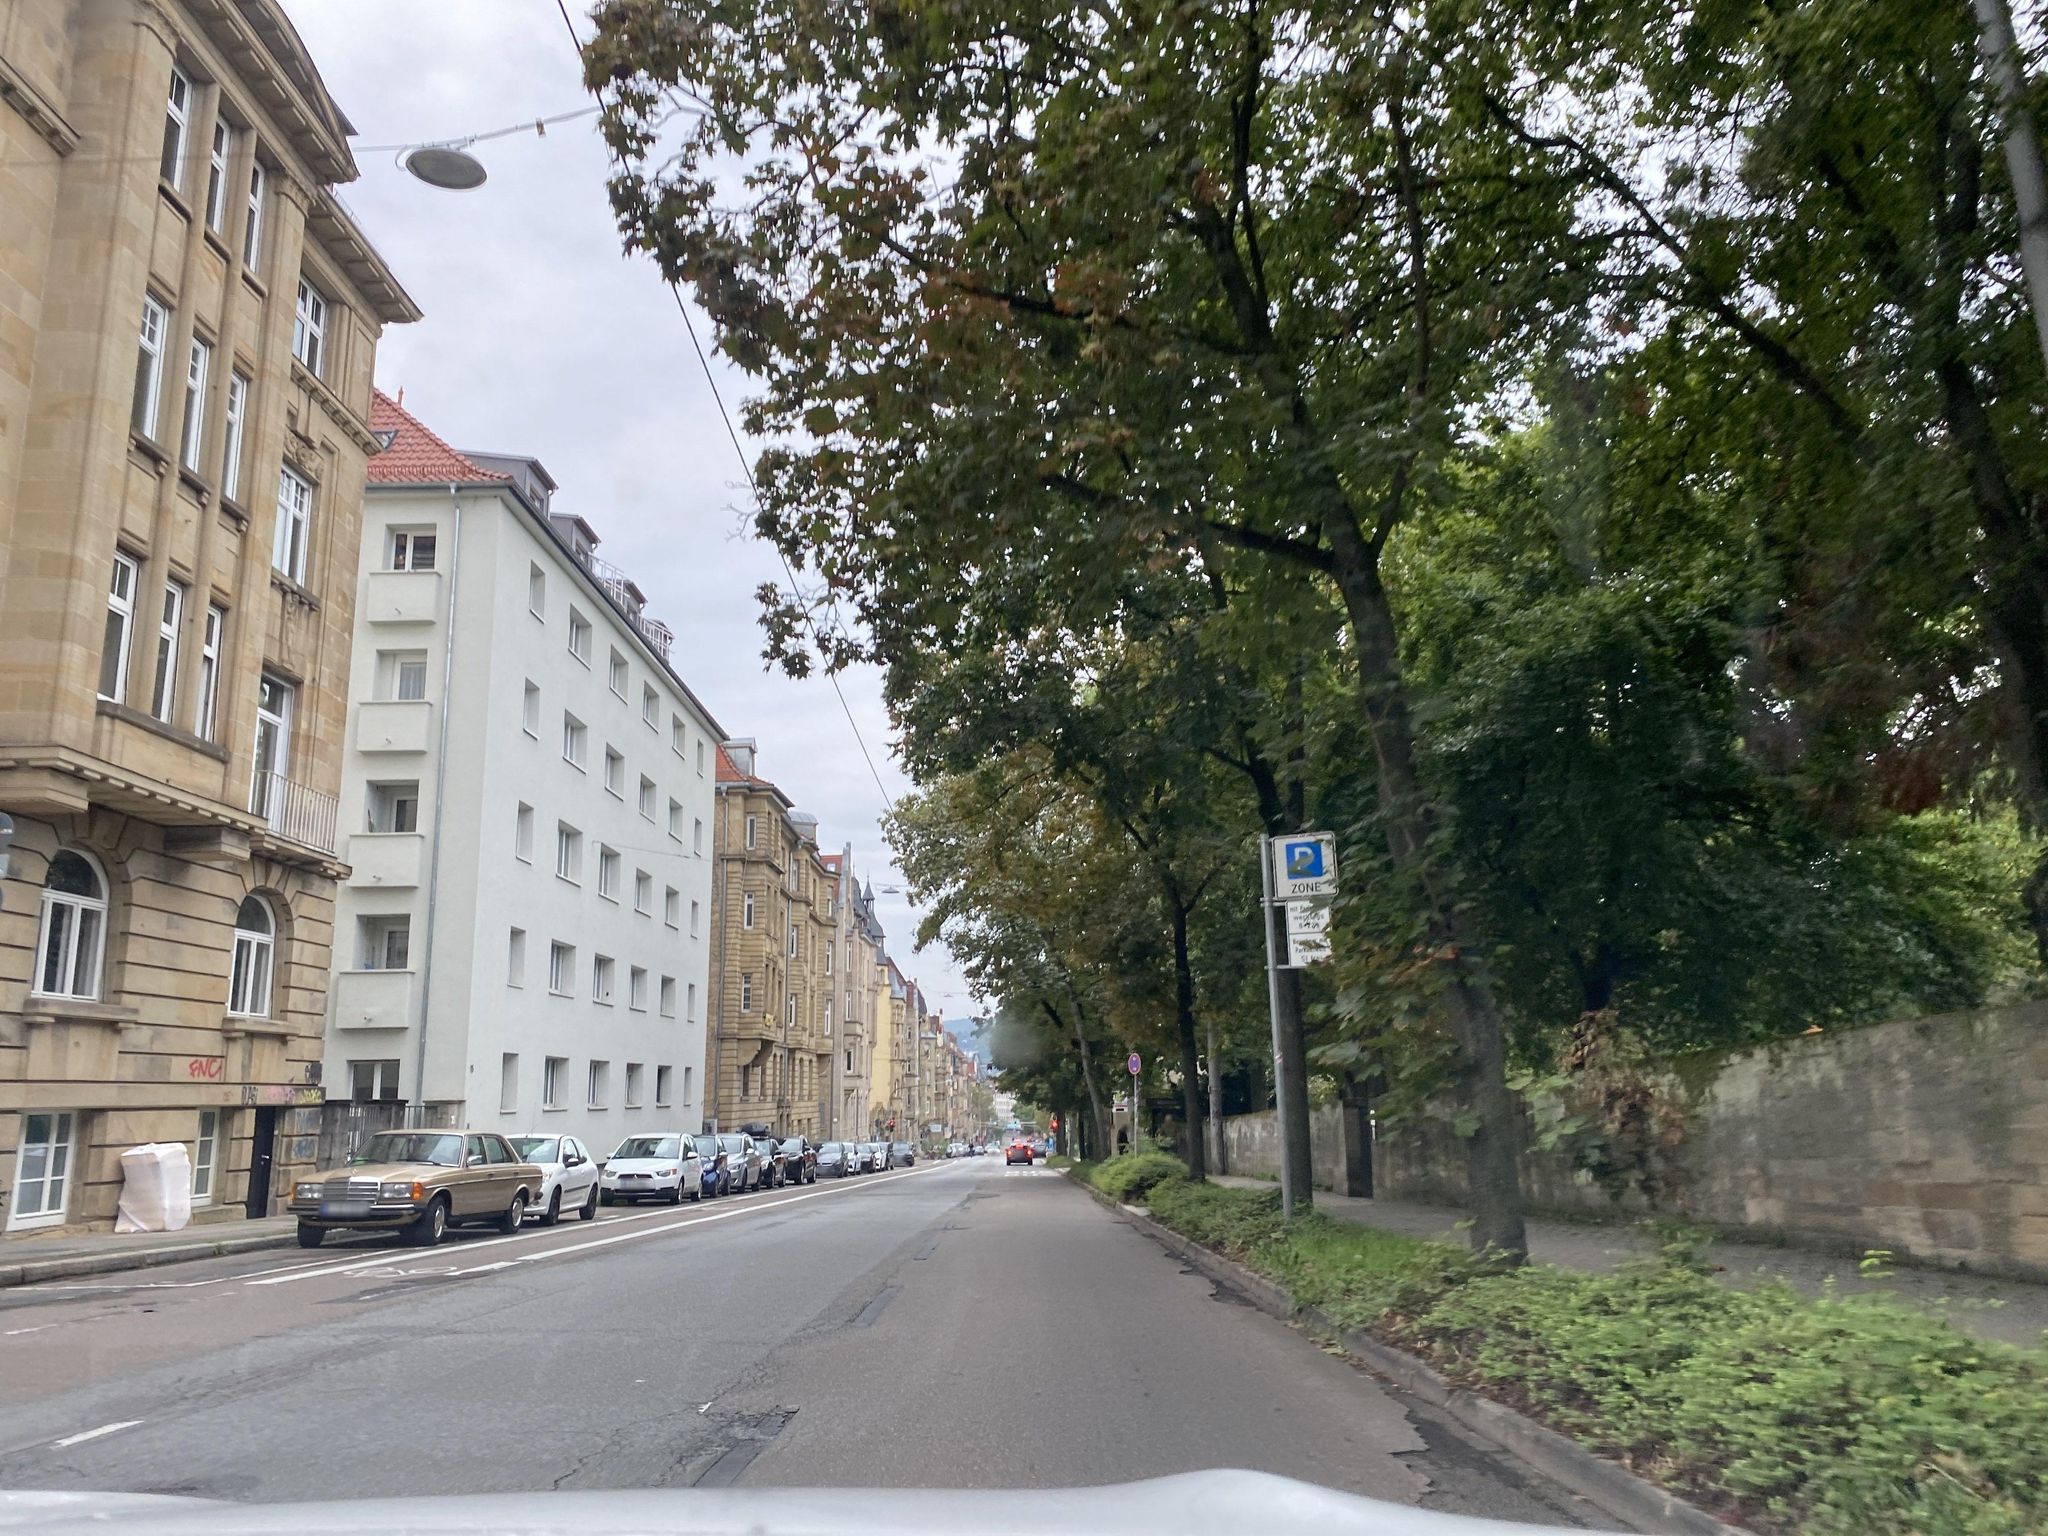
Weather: cloudy
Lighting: day
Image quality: good
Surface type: driving surface
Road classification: footway
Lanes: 3
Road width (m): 10.7
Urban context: urban centre
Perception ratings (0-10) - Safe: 7.53, Lively: 6.79, Beautiful: 8.42, Boring: 1.67, Depressing: 3.38, Wealthy: 9.6